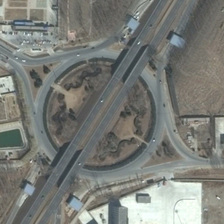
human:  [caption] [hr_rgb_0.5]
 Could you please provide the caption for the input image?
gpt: several buildings and many sparse small trees are near a viaduct shaped like a circle .

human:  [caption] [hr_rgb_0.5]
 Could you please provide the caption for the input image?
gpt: several buildings and many sparse small trees are near a viaduct shaped like a circle .

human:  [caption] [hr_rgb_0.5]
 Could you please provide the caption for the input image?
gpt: several buildings and many sparse small trees are near a viaduct shaped like a circle .

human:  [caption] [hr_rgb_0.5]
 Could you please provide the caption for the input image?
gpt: several buildings and many sparse small trees are near a viaduct shaped like a circle .

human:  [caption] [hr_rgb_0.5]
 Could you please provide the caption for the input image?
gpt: several buildings and many sparse small trees are near a viaduct shaped like a circle .